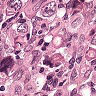
Metastatic tissue present: yes